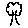
Label: tree